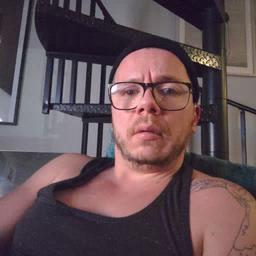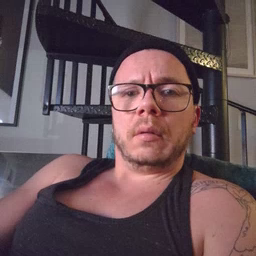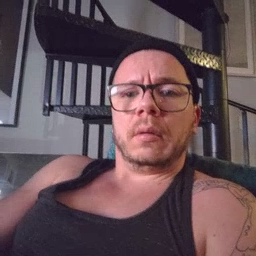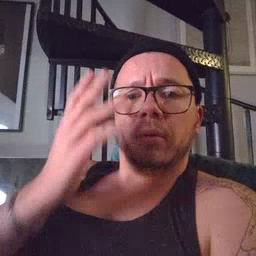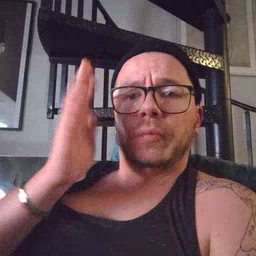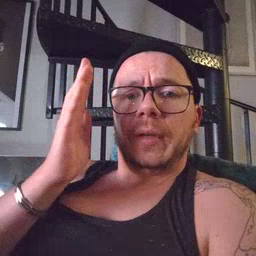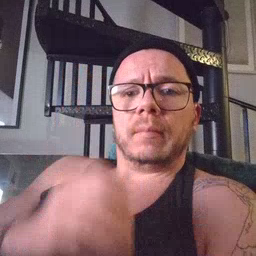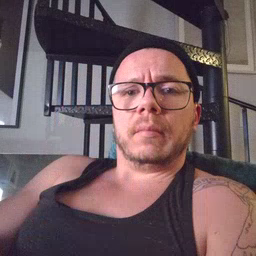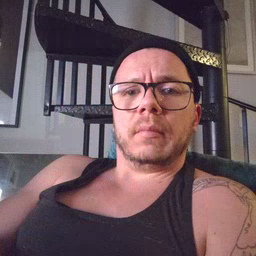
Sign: tree